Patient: sex F, age 71
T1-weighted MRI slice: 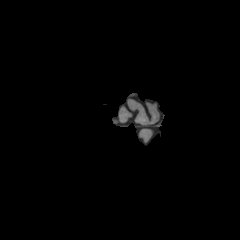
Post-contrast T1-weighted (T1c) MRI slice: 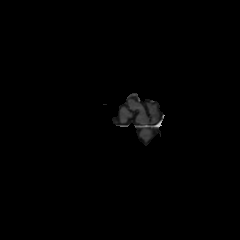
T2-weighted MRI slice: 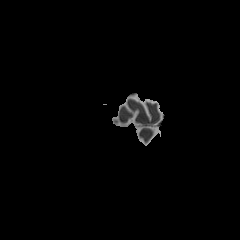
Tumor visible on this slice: no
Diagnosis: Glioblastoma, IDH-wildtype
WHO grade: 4